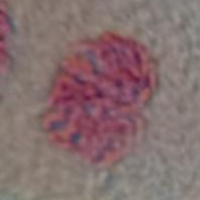
Label: prophase